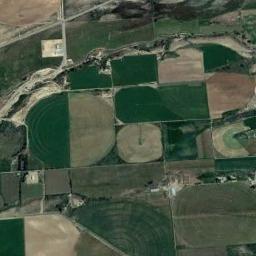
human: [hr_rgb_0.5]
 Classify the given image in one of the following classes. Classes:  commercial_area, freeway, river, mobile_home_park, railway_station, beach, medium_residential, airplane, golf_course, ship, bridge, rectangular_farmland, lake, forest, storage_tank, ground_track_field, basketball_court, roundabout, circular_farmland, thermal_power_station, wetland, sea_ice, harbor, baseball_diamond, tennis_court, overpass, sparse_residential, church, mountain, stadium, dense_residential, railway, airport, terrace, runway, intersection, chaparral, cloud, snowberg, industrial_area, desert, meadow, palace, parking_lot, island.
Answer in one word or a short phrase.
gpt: circular_farmland